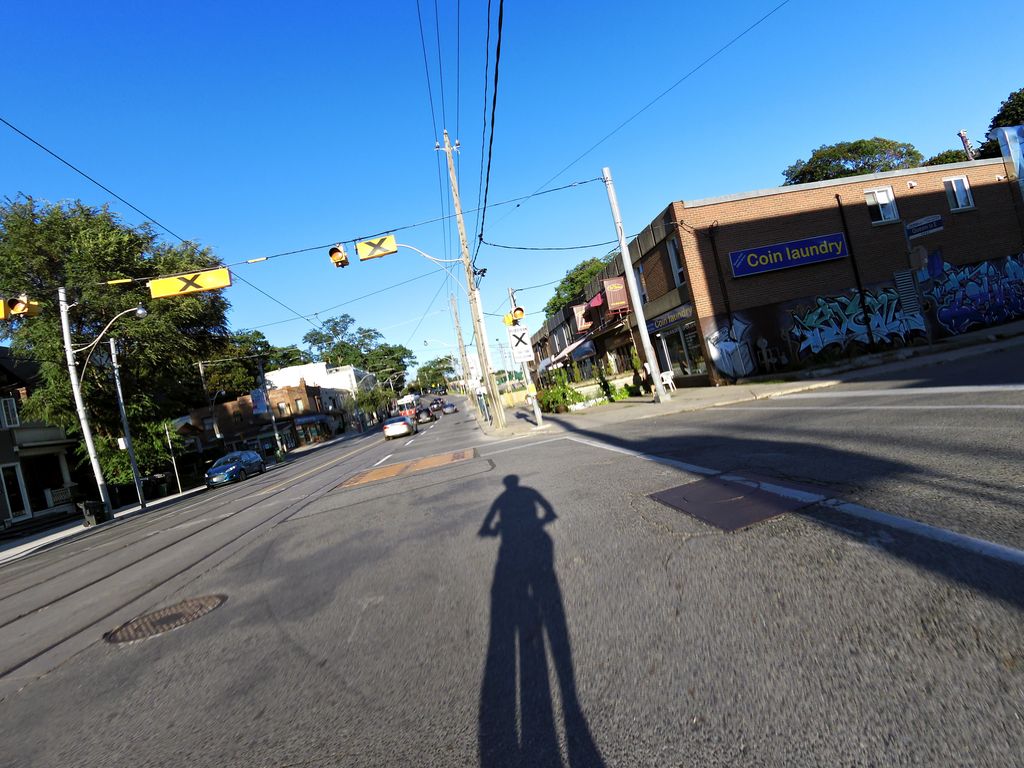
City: toronto